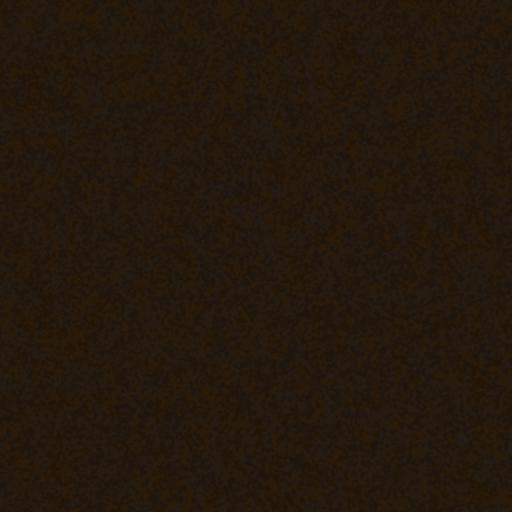
Tags: brown dark leather rough used